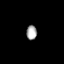
Tissue: prostate
Cell type: T cells
Senescence score: 0.693
Nuclear area (px): 148
Mean DAPI intensity: 169.601